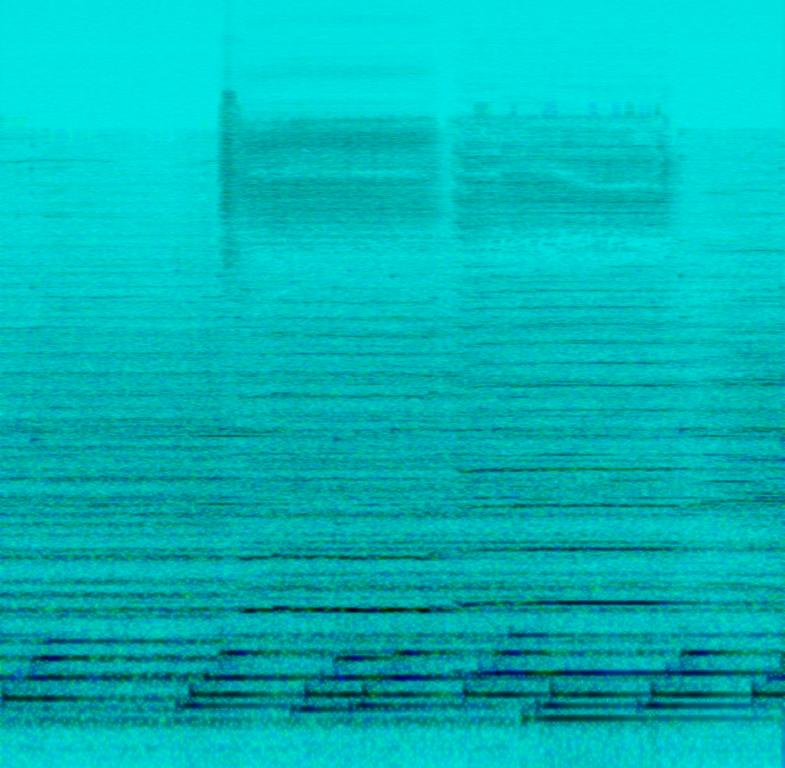
The low quality recording features suspenseful strings and arpeggiated harp playing in the background while haunting boy vocal songs on top of it. At one point the vocal distorts a little bit, making the recording low quality. It sounds intense and suspenseful - like something you would hear in thriller movies.